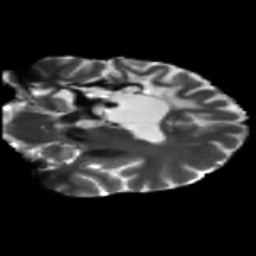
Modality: T2w
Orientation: coronal
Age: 31
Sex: female
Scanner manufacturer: siemens
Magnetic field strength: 3 T
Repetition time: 5.47 s
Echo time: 0.0854 s